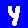
Digit: 4